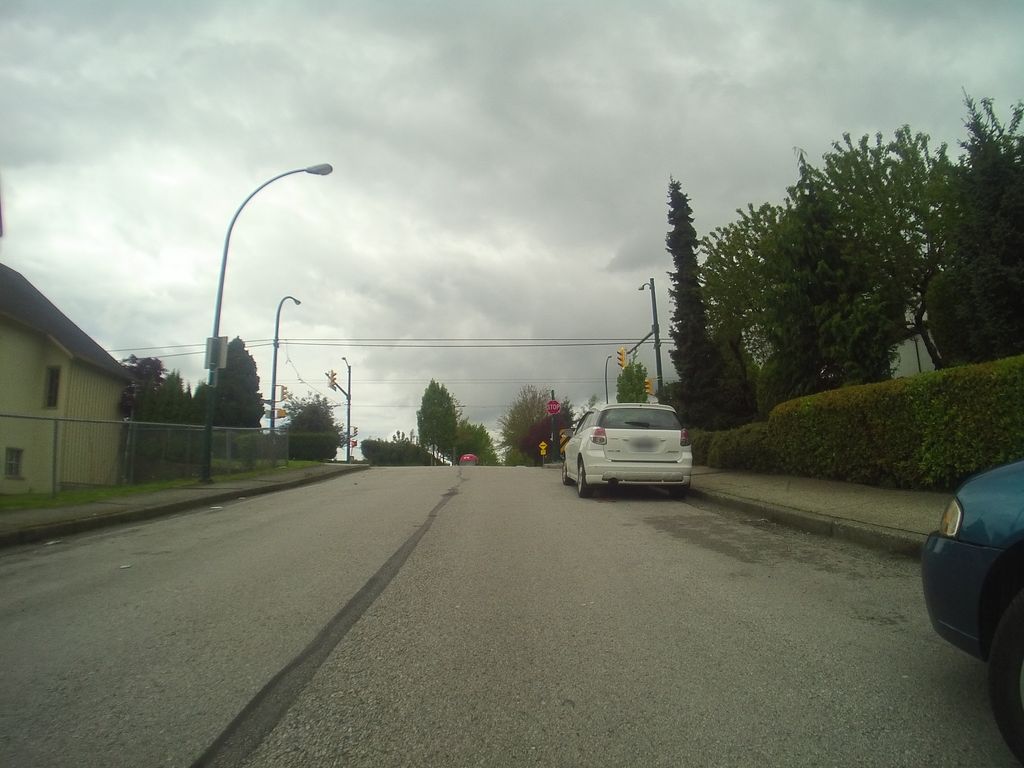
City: vancouver